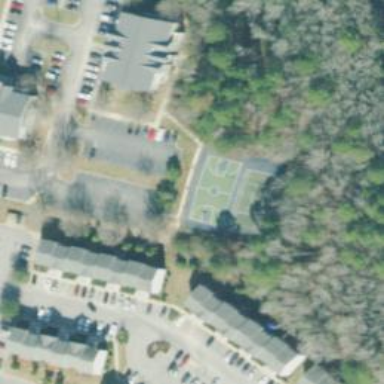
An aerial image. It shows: Tennis court in leisure pitch.